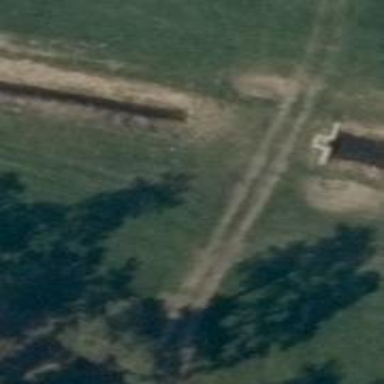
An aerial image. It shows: Dirt track with grade 4 tracktype.